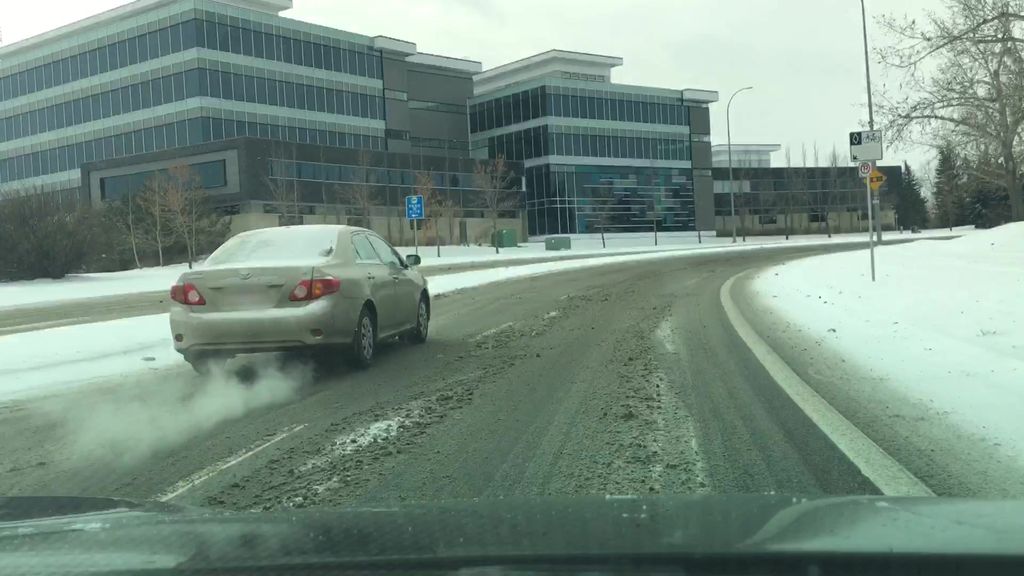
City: calgary